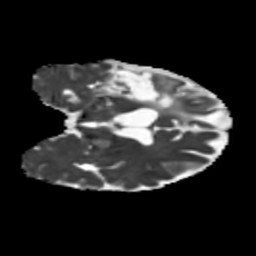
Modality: MD
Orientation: coronal
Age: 49
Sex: male
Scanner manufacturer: siemens
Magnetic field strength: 3 T
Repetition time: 5.25 s
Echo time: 0.08 s